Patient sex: M
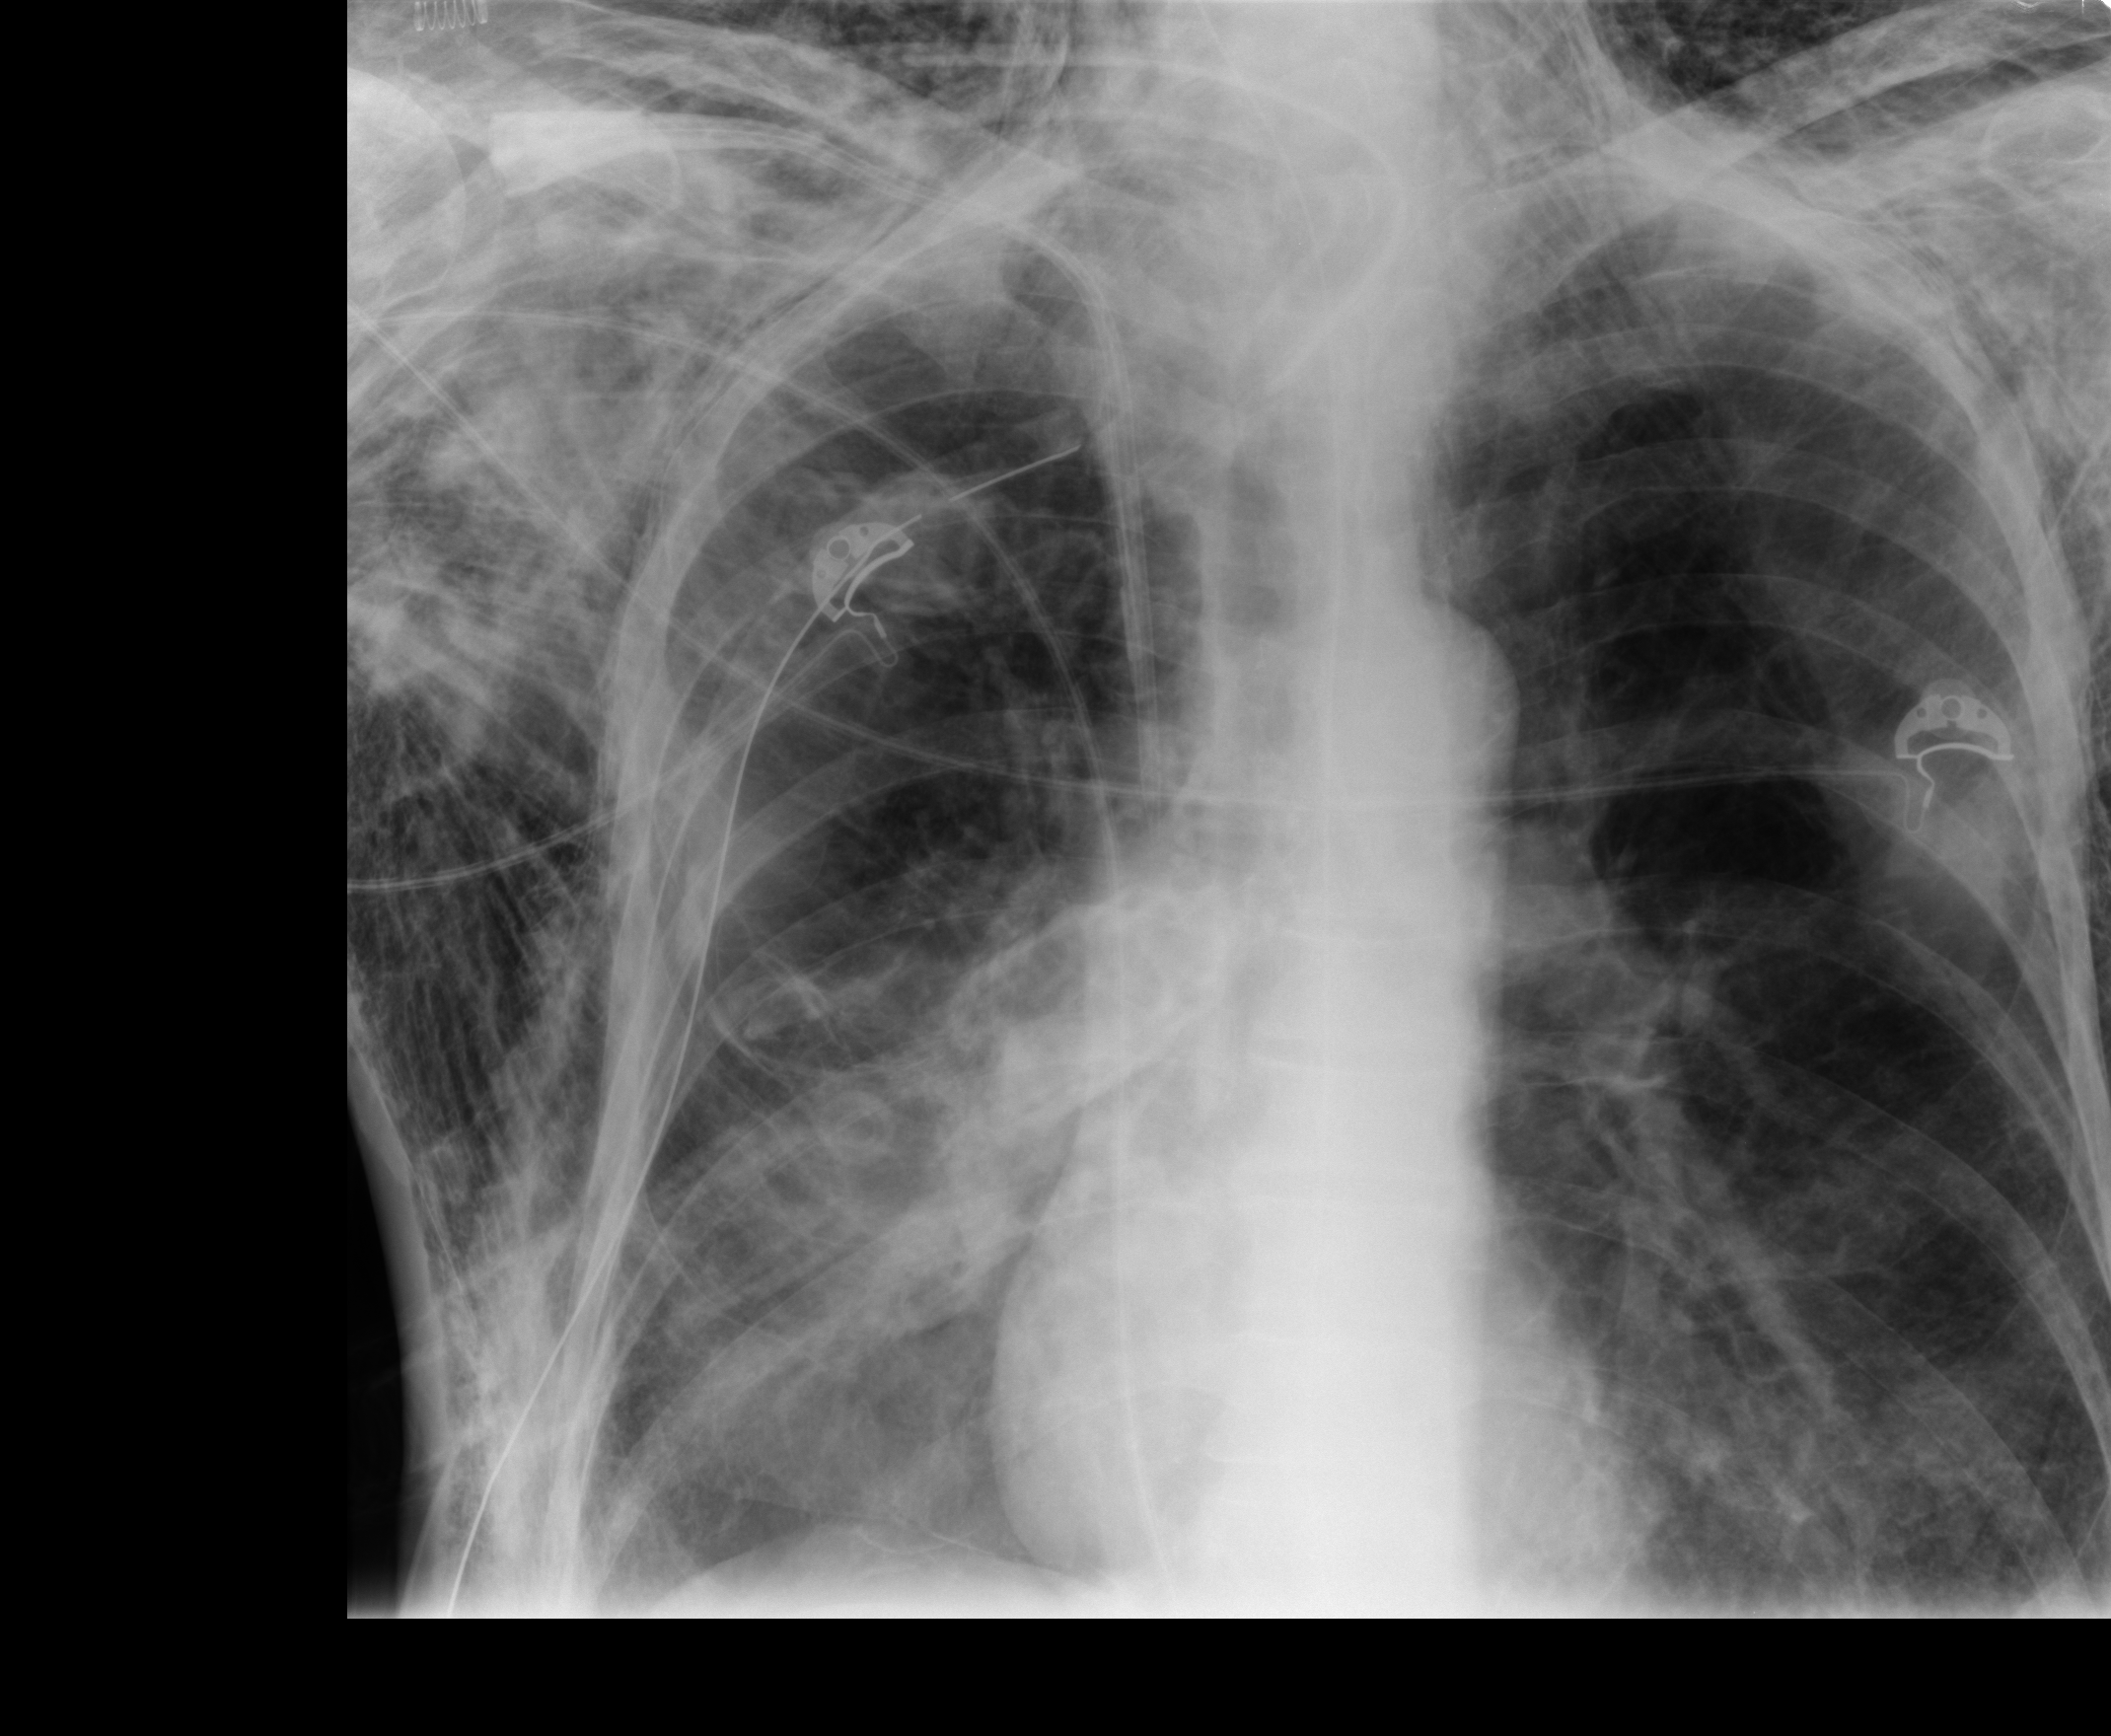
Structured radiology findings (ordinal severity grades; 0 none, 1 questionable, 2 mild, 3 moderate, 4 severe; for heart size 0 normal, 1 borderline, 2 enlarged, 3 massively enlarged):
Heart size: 0
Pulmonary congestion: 2
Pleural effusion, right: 0
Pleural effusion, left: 0
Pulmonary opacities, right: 0
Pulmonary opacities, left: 1
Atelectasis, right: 2
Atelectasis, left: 2